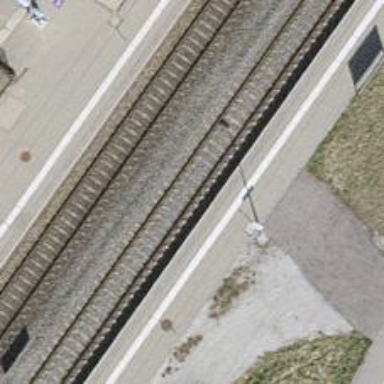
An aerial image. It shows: Railway track with contact line for electrification.